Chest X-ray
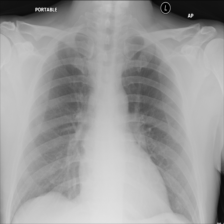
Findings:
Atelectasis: negative
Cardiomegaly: negative
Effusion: negative
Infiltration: negative
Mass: negative
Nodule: negative
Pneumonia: negative
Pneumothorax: negative
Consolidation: negative
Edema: negative
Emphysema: negative
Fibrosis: negative
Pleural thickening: negative
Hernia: negative